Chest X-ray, AP view. Patient: 53 years old, sex M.
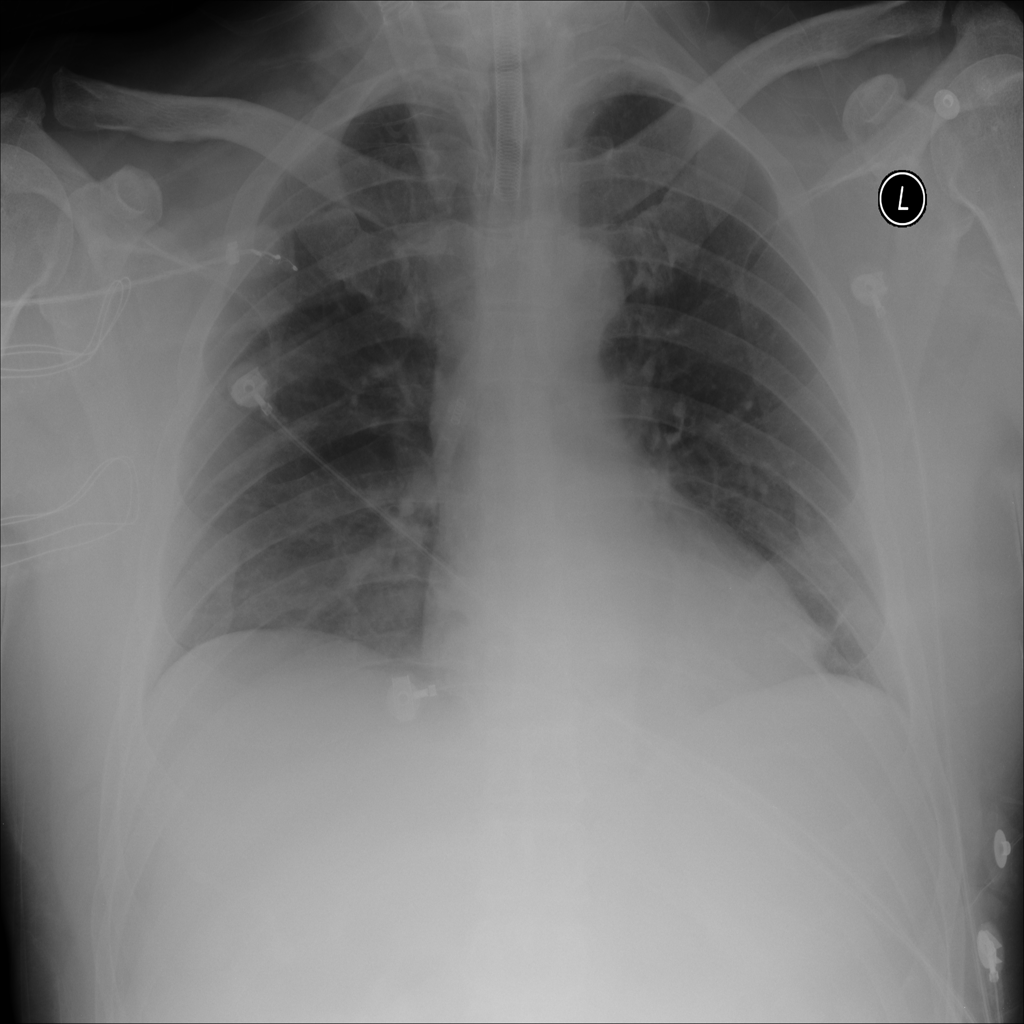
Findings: No Finding